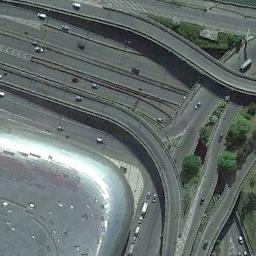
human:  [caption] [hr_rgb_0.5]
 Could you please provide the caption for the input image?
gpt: The overpass is next to some trees .

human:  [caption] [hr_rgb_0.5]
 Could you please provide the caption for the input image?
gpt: Many cars are on the road under the overpass .

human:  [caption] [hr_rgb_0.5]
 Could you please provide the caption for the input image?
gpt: The overpass is divided into three roads .

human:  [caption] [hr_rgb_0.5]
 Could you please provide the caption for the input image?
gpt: The directional overpass is over the roads and some cars are driving on the roads and the overpass .

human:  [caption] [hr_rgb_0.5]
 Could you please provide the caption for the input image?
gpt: There are some green trees beside the overpass .